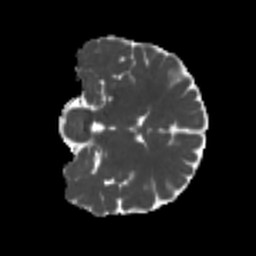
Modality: MD
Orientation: coronal
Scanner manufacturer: siemens
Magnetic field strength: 3 T
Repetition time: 4 s
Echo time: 0.0594 s